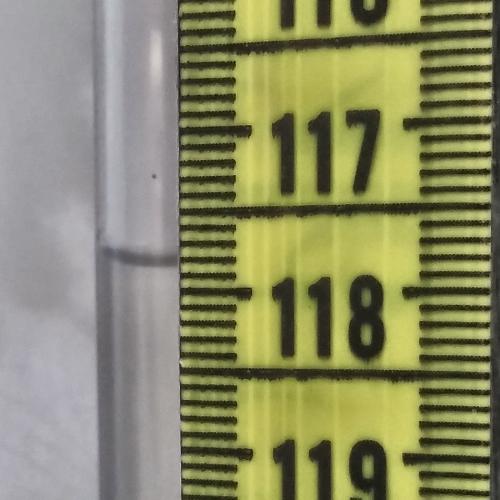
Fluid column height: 117.8 cm